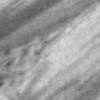
Label: change